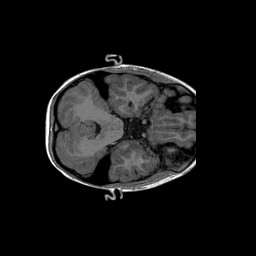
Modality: T1w
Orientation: coronal
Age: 7
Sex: male
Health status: ill